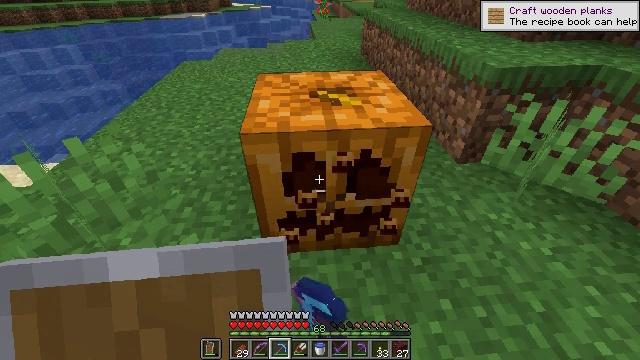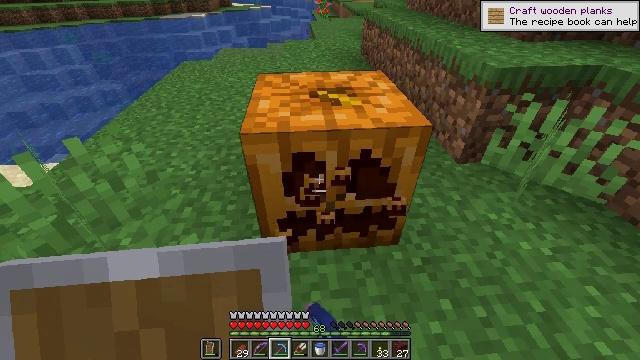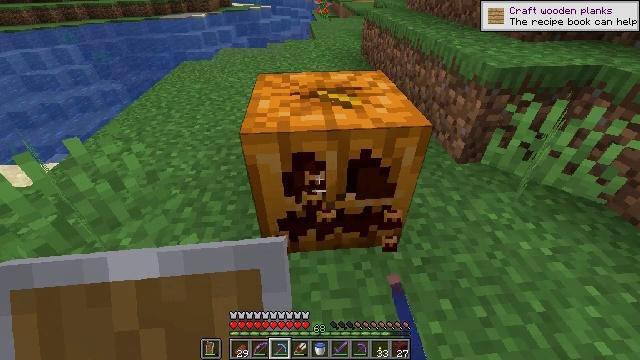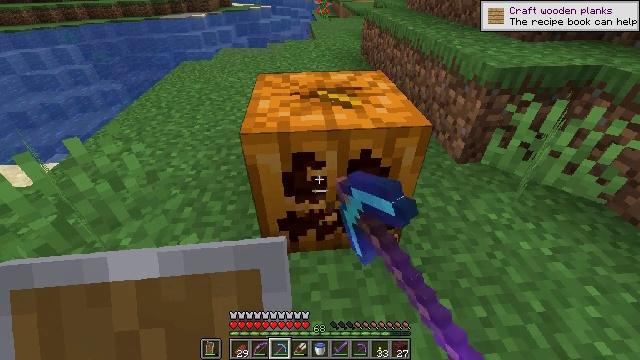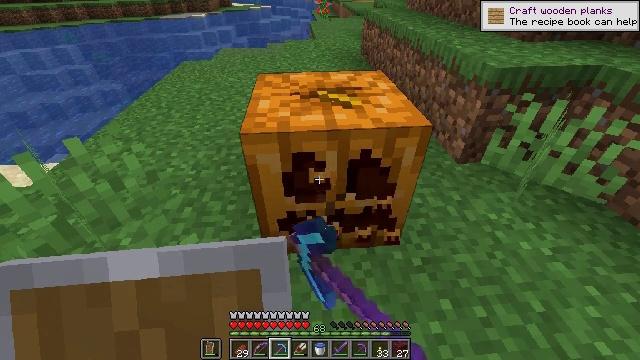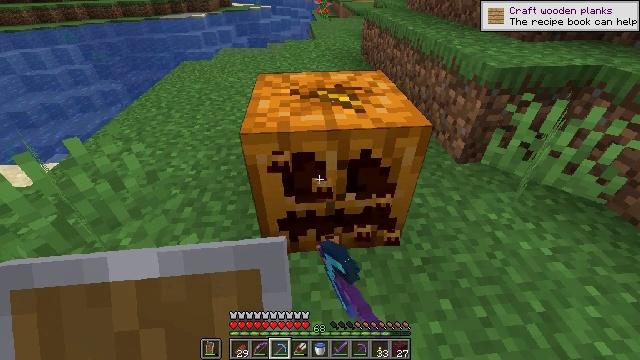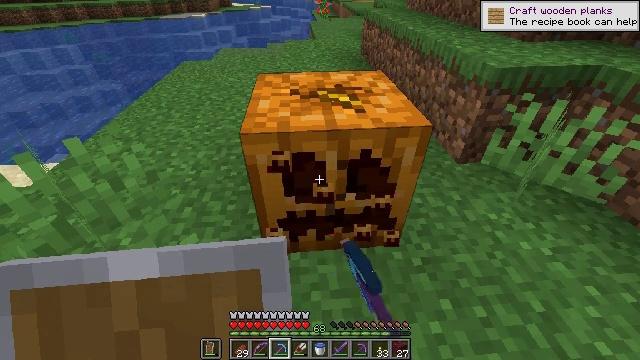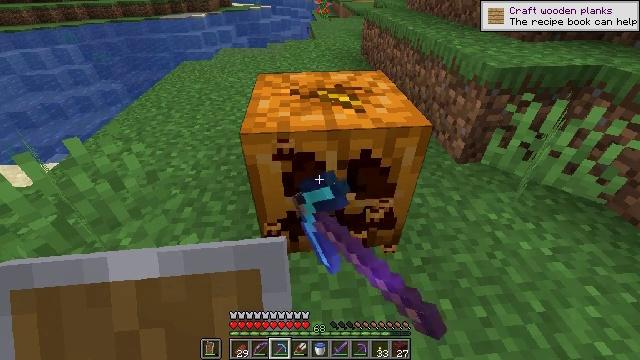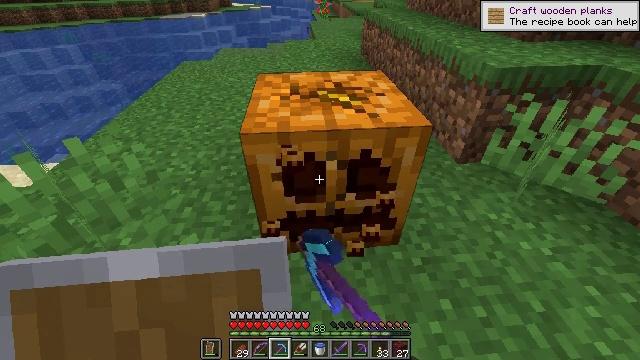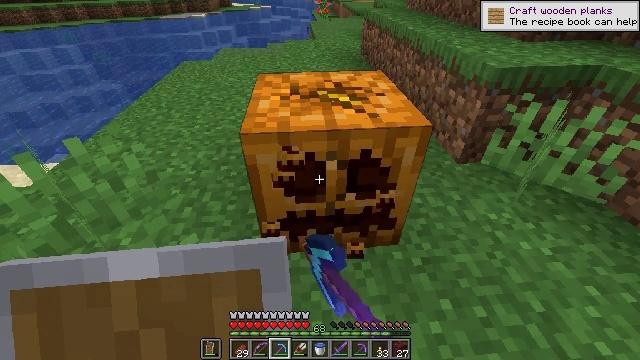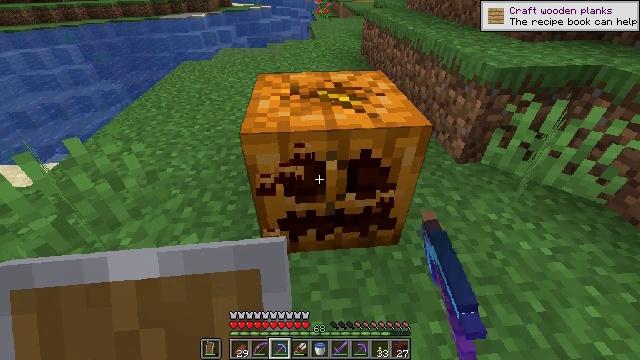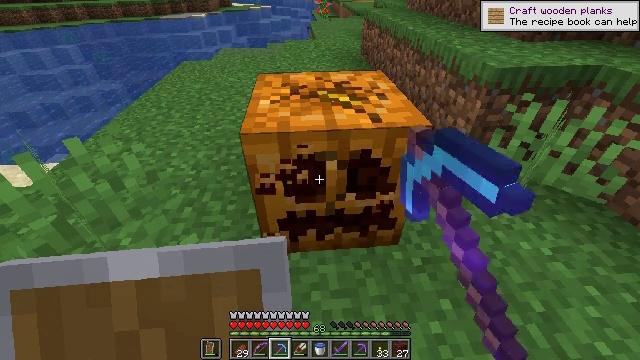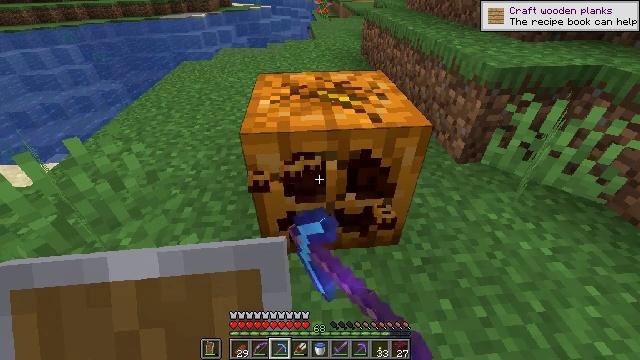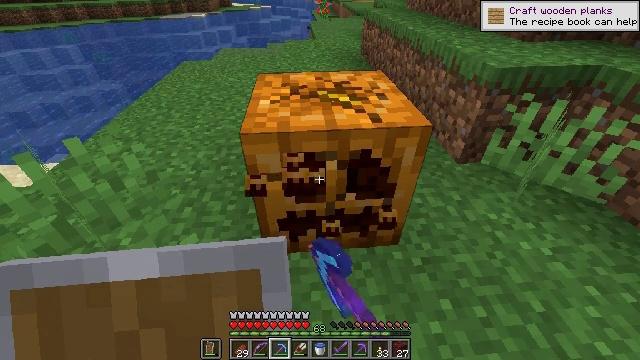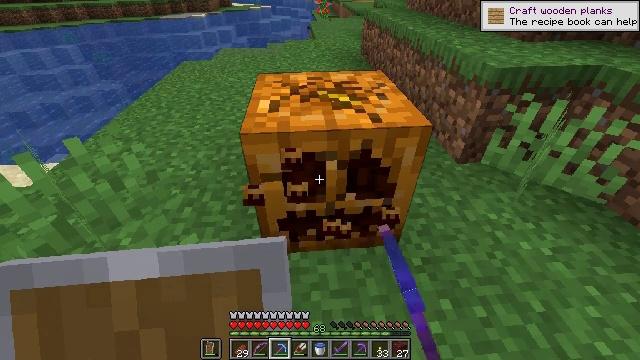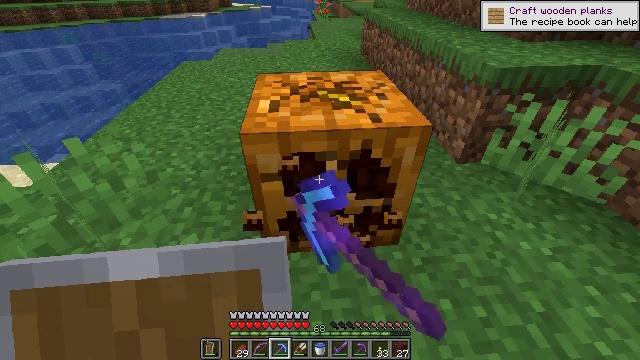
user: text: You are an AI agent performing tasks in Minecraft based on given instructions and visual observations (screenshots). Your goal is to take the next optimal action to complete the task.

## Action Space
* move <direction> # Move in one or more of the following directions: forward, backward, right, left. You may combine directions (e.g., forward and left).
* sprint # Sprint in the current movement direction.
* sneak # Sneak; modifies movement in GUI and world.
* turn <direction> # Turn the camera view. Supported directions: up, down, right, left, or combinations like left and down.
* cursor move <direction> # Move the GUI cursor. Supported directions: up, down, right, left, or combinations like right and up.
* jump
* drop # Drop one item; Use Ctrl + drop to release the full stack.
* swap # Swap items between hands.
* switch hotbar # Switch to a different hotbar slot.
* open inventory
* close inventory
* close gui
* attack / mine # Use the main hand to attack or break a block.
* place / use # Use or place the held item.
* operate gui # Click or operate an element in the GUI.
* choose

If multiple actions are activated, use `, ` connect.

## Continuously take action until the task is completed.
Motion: motion action
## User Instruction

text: Mine the carved pumpkin from the ground.
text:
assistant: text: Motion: attack / mine
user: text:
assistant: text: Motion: attack / mine
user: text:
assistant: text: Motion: attack / mine
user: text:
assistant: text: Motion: attack / mine
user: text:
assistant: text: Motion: attack / mine
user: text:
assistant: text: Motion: attack / mine
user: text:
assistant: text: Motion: attack / mine
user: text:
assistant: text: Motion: attack / mine
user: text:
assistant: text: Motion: attack / mine
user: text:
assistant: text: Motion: attack / mine
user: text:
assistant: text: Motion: attack / mine
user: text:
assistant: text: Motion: attack / mine
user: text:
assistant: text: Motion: attack / mine
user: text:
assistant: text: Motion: attack / mine
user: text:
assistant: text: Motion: attack / mine
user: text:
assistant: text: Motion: attack / mine
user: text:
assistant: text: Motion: attack / mine
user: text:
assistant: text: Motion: attack / mine
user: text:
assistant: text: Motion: attack / mine
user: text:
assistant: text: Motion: attack / mine
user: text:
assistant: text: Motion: attack / mine
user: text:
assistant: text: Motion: attack / mine
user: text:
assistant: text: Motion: attack / mine
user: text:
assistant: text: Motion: attack / mine
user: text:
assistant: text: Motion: attack / mine
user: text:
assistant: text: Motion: attack / mine
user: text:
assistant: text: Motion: attack / mine
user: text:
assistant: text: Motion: attack / mine